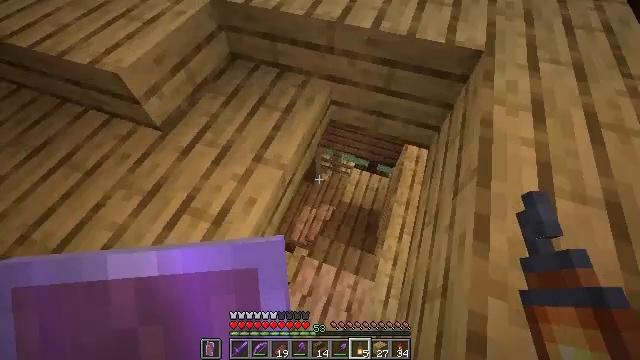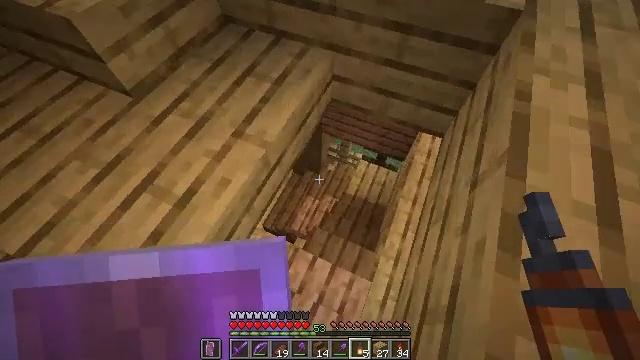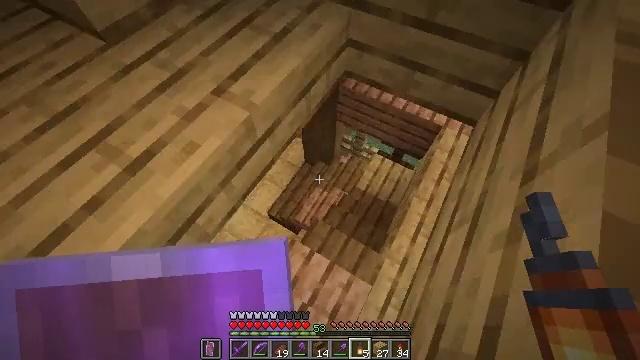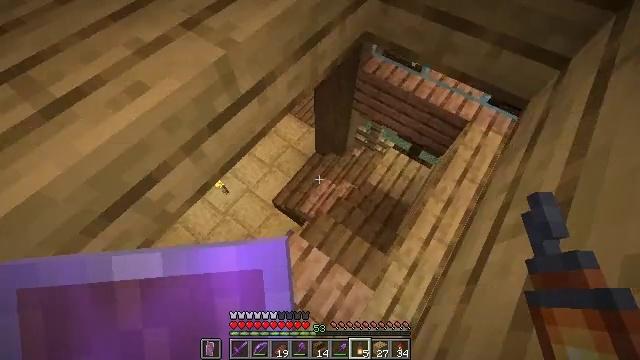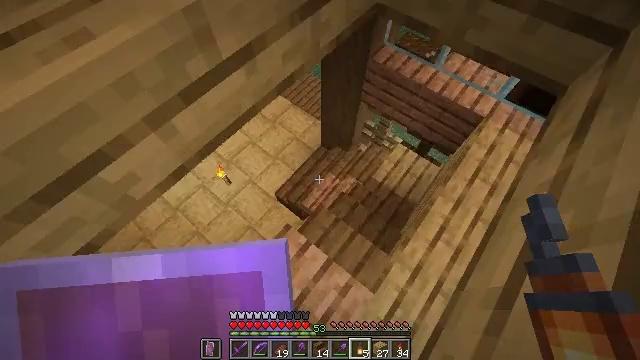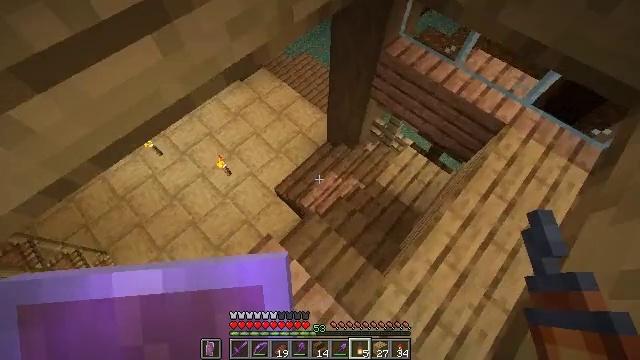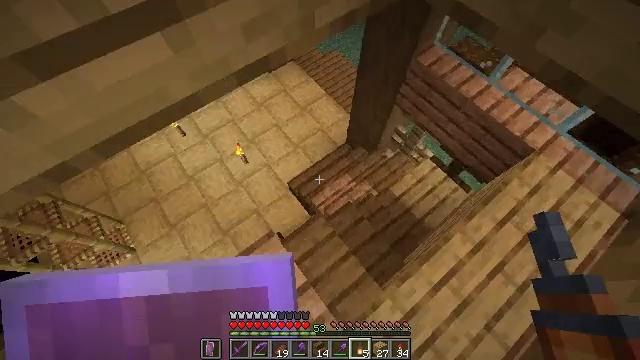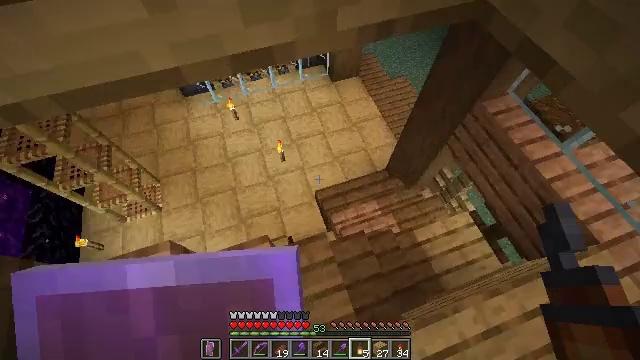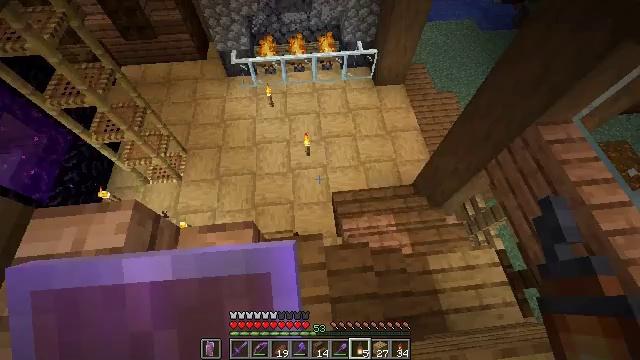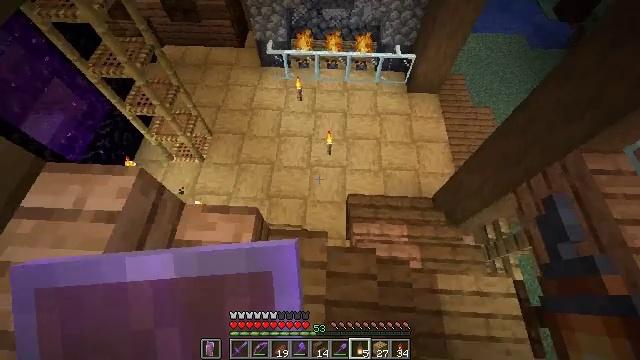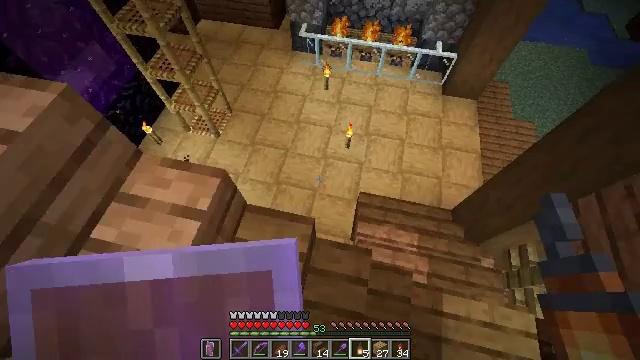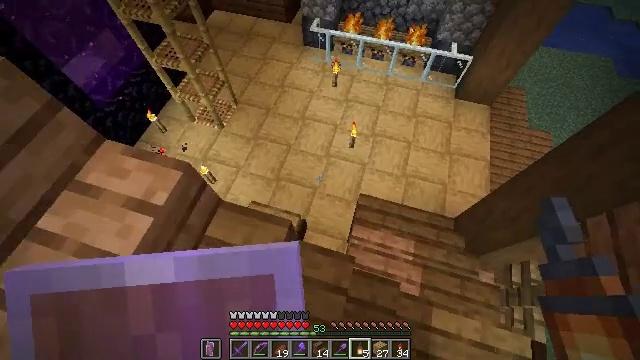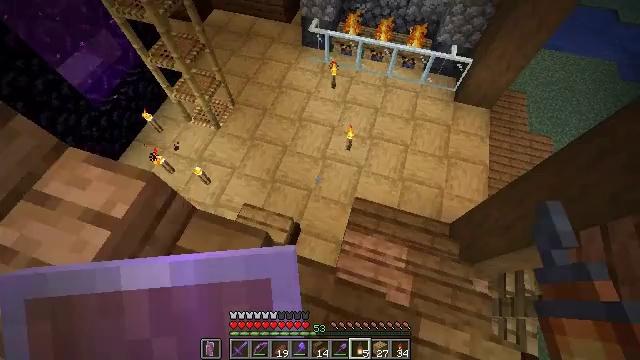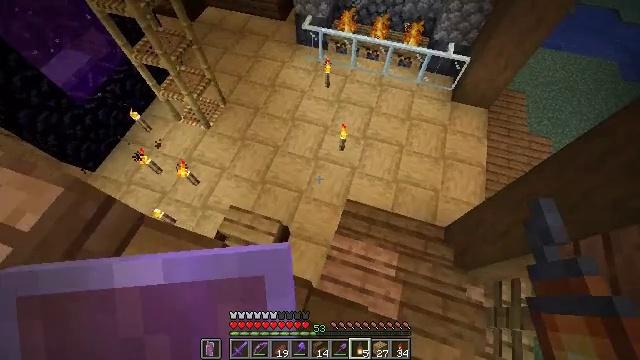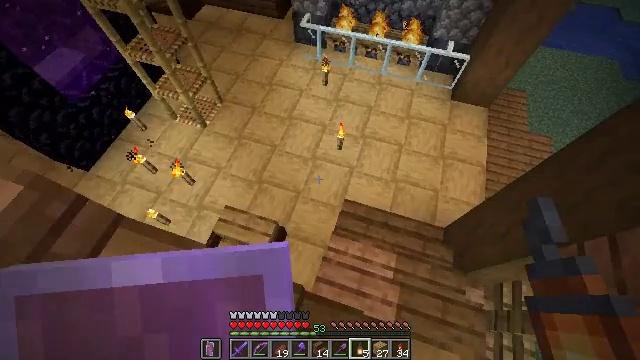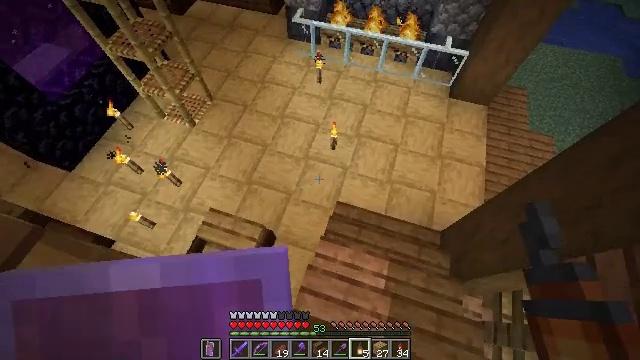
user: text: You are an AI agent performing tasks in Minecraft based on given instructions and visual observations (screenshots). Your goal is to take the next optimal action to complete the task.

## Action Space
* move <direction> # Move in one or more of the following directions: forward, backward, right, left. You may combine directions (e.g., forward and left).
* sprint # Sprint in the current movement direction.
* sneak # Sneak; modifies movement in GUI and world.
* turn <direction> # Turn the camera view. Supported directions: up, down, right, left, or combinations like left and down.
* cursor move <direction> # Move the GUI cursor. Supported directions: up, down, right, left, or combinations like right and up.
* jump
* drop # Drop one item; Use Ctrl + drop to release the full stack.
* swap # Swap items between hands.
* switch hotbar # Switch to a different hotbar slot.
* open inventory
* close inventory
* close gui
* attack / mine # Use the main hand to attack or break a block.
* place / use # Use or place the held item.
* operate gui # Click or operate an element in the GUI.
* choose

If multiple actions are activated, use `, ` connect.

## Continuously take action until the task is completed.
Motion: motion action
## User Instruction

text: Attack the crafting table to break it.
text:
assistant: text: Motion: move forward and move right, turn left and down
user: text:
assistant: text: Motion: move forward and move right, turn left and down
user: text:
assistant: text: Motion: move forward and move right, turn left and down
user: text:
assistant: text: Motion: move forward and move right, turn left and down
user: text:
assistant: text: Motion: move forward and move right, turn left and down
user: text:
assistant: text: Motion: move forward and move right, turn left
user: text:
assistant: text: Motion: move forward and move right, turn left and up
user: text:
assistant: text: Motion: move forward and move right, turn left
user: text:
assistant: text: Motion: move forward and move right, turn left
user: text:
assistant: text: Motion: move forward and move right, turn left
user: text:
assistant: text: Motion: move forward and move right, turn left
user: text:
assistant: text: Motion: move forward and move right
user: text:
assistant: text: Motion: move forward and move right
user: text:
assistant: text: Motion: move forward and move right
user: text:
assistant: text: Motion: move forward and move right
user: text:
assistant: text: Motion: move forward and move right
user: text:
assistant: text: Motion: move forward and move right, turn left
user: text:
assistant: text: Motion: move forward and move right, turn left and up
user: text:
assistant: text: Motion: move forward and move right, turn left and up
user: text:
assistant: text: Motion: move forward and move right, turn left and up
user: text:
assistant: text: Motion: move forward and move right, turn left and up
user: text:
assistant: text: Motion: move forward and move right, turn left and up
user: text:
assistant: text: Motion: move forward and move right, turn left and up
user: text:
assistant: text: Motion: move right, turn left and up
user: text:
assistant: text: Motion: turn left and up
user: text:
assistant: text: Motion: turn left
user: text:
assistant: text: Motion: no_op
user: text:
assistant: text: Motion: no_op
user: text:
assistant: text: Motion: no_op
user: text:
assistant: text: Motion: move right